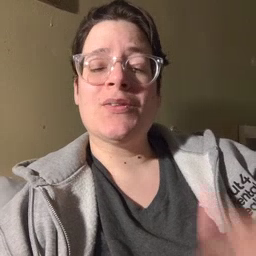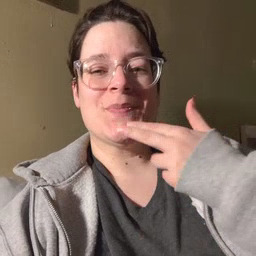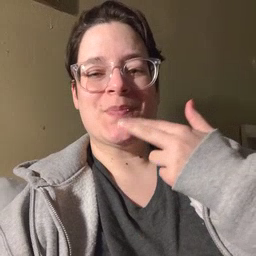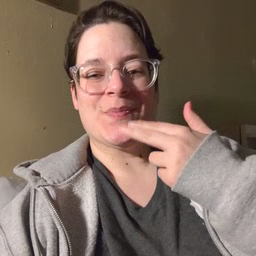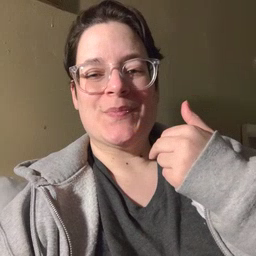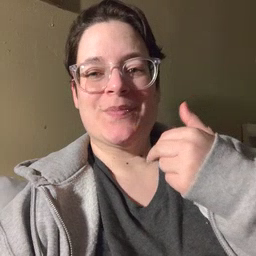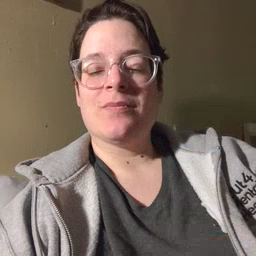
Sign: cute